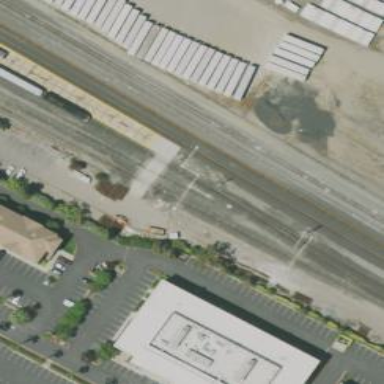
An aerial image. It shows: Railway signal.